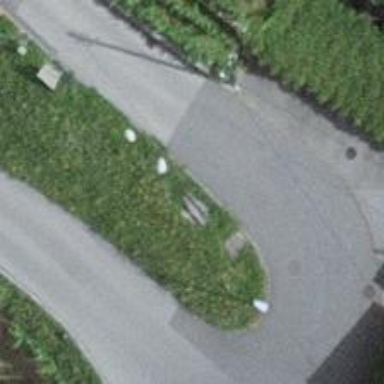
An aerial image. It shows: Brown bench.